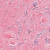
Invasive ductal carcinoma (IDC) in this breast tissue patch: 0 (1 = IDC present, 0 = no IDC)